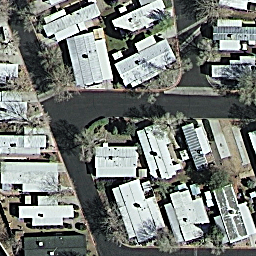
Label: mobilehomepark